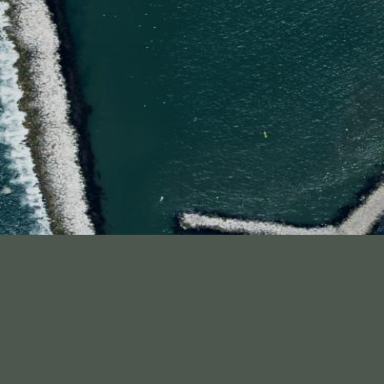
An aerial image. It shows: Breakwater along the natural coastline.